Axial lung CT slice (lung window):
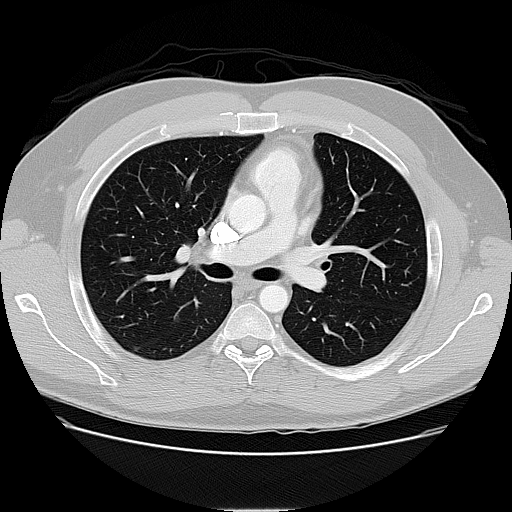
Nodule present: no